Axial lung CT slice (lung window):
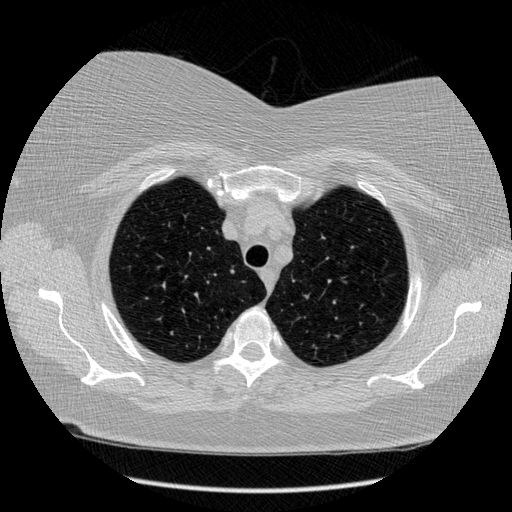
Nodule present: no